Field crop: tomato
Growth stage: 1
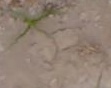
Species: cyperus